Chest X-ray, AP view. Patient: 59 years old, sex M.
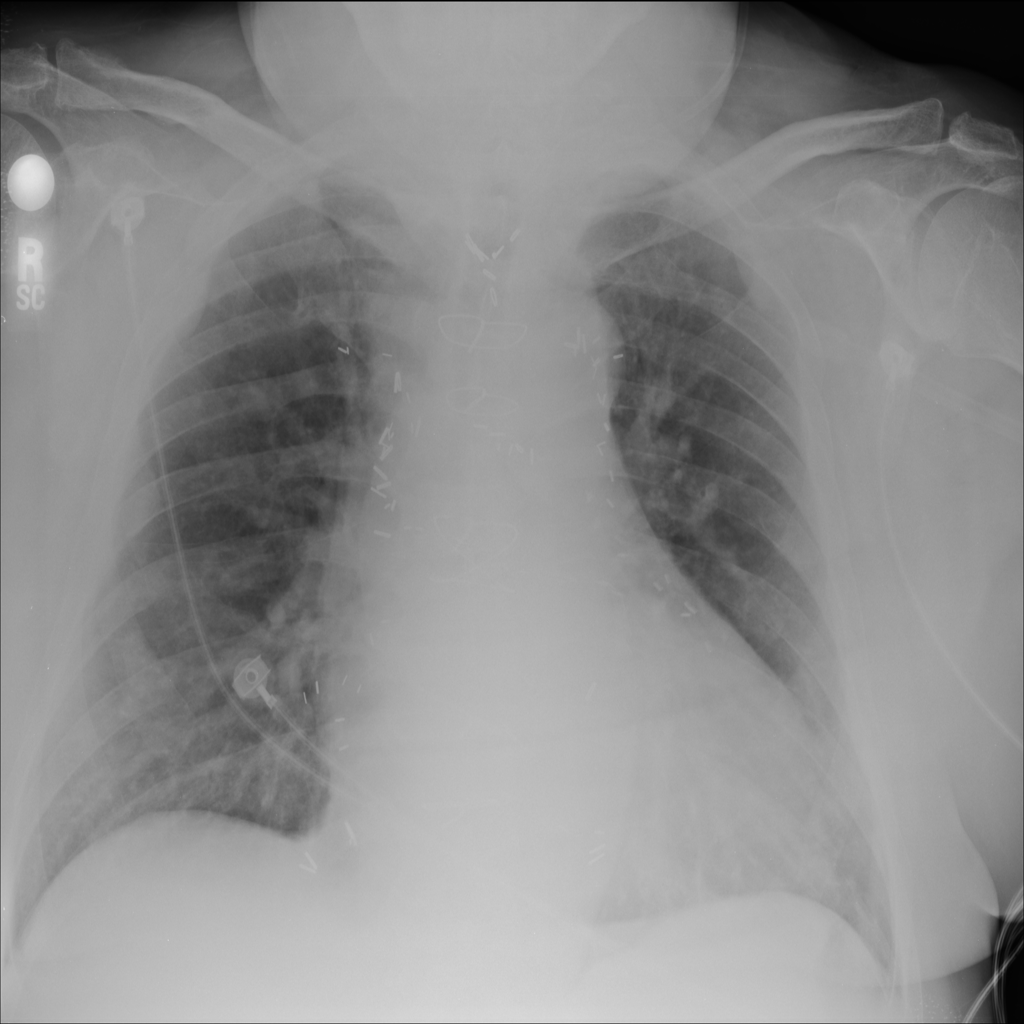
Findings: Atelectasis